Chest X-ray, PA view. Patient: 55 years old, sex F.
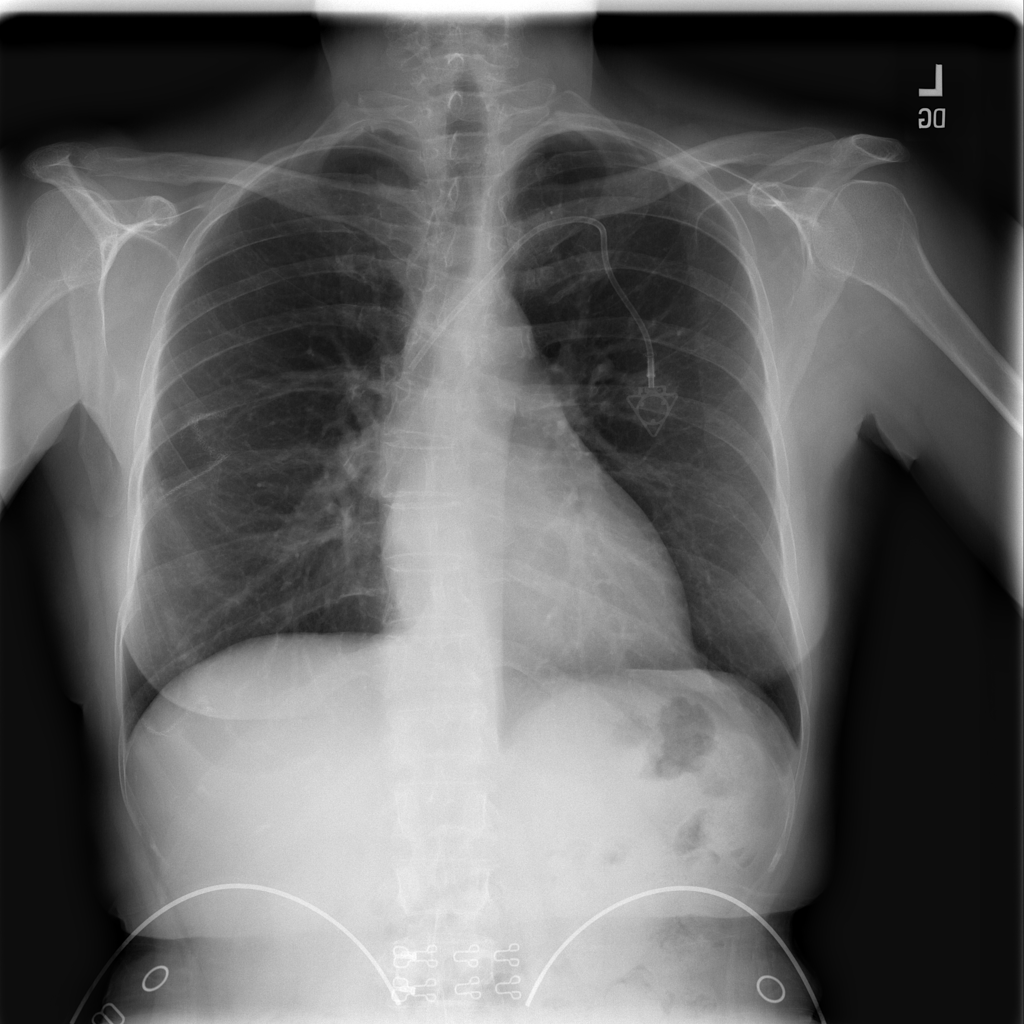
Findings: No Finding